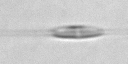
Label: Cylindrotheca